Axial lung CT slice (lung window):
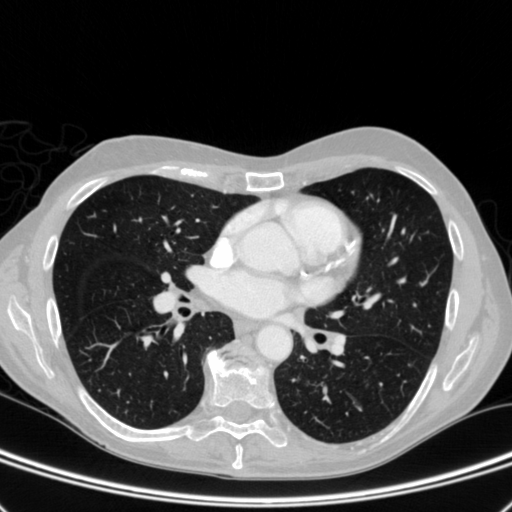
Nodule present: no